Brain MRI, t2w sequence, axial 2D slice.
Patient: age 25, sex F, weight 78 kg, height 1.78 m
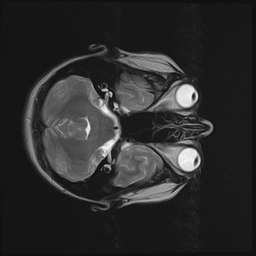